Question: I have data that I would like to plot with contourf/tricontourf using a nonlinear colormap.
I found a script (see below) that provides a good solution for the colormap as long as the levels are between 0 and a positive number.
However, my data is negative (levels between -50 and 0). Unfortunately, adjusting the levels to my case does not work at all (see figure, subplot 3). So is there anything I have to consider? Does anyone have any suggestions for me or maybe even faced the same problem?
I would really appreciate your help.
'''
from pylab import *
from numpy import *
from matplotlib.colors import LinearSegmentedColormap
class nlcmap(LinearSegmentedColormap):
"""A nonlinear colormap"""
name = 'nlcmap'
def __init__(self, cmap, levels):
self.cmap = cmap
self.monochrome = self.cmap.monochrome
self.levels = asarray(levels, dtype='float64')
self._x = self.levels/ self.levels.max()
self.levmax = self.levels.max()
self.levmin = self.levels.min()
self._y = linspace(self.levmin, self.levmax, len(self.levels))
def __call__(self, xi, alpha=1.0, **kw):
yi = interp(xi, self._x, self._y)
return self.cmap(yi/self.levmax, alpha)
if __name__ == '__main__':
y, x = mgrid[0.0:3.0:100j, 0.0:5.0:100j]
H = 50.0 * exp( -(x**2 + y**2) / 4.0 )
levels = [0, 1, 2, 3, 6, 9, 20, 50]
H1 = -50.0 * exp( -(x**2 + y**2) / 4.0 )
levels1 = [-50, -20, -9, -6, -3, -2, -1, 0]
cmap_lin = cm.jet
cmap_nonlin = nlcmap(cmap_lin, levels)
cmap_lin1 = cm.jet
cmap_nonlin1 = nlcmap(cmap_lin1, levels1)
subplot(4,1,1)
contourf(x, y, H, levels, cmap=cmap_nonlin)
colorbar()
subplot(4,1,2)
contourf(x, y, H, levels, cmap=cmap_lin)
colorbar()
subplot(4,1,3)
contourf(x, y, H1, levels1, cmap=cmap_nonlin1)
colorbar()
subplot(4,1,4)
contourf(x, y, H1, levels1, cmap=cmap_lin1)
colorbar()
plt.show()
'''

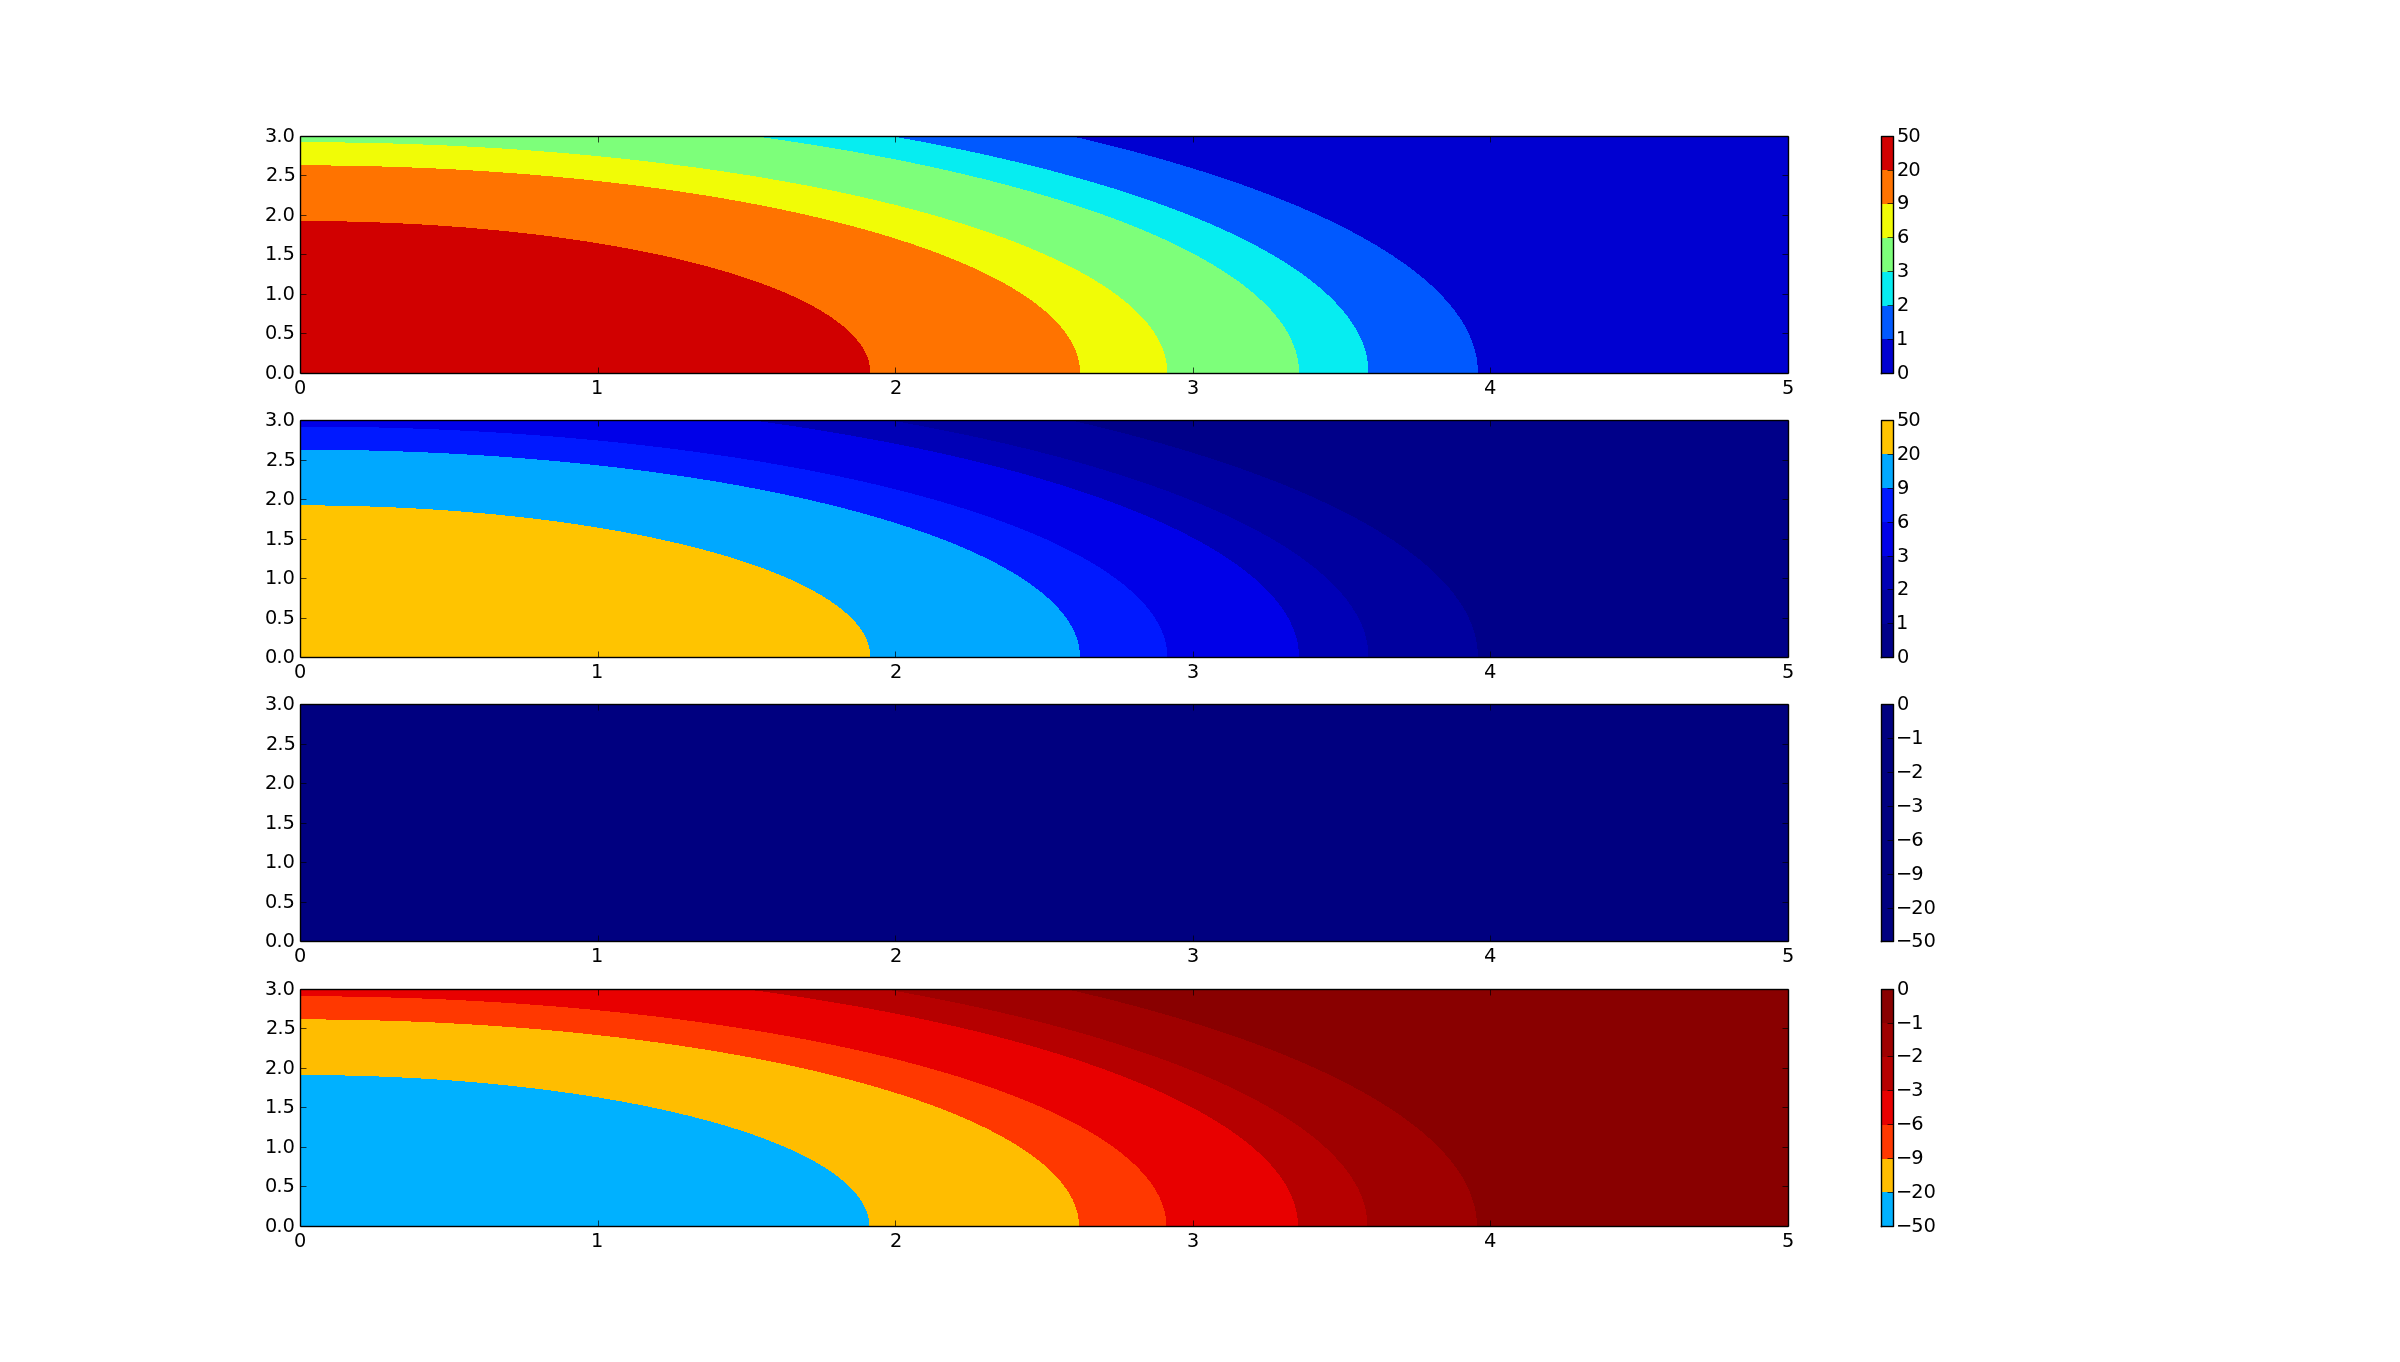
Answer: In the example where 'levels1 = [-50, -20, -9, -6, -3, -2, -1, 0]' you are dividing by zero when you say 'self._x = self.levels/ self.levels.max()' . It seems that functions like 'pcolor' and 'contourf' rescale the input data between 0 and 1 before passing them to the colormap. Hence you also need to rescale your levels to that range, which your code does for the first example but not for the second. This seems to work:
'''
class nlcmap(LinearSegmentedColormap):
"""A nonlinear colormap"""
name = 'nlcmap'
def __init__(self, cmap, levels):
self.cmap = cmap
self.monochrome = self.cmap.monochrome
self.levels = asarray(levels, dtype='float64')
self._x = self.levels-self.levels.min()
self._x/= self._x.max()
self._y = linspace(0, 1, len(self.levels))
def __call__(self, xi, alpha=1.0, **kw):
yi = interp(xi, self._x, self._y)
return self.cmap(yi, alpha)
'''